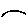
Label: circle